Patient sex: F
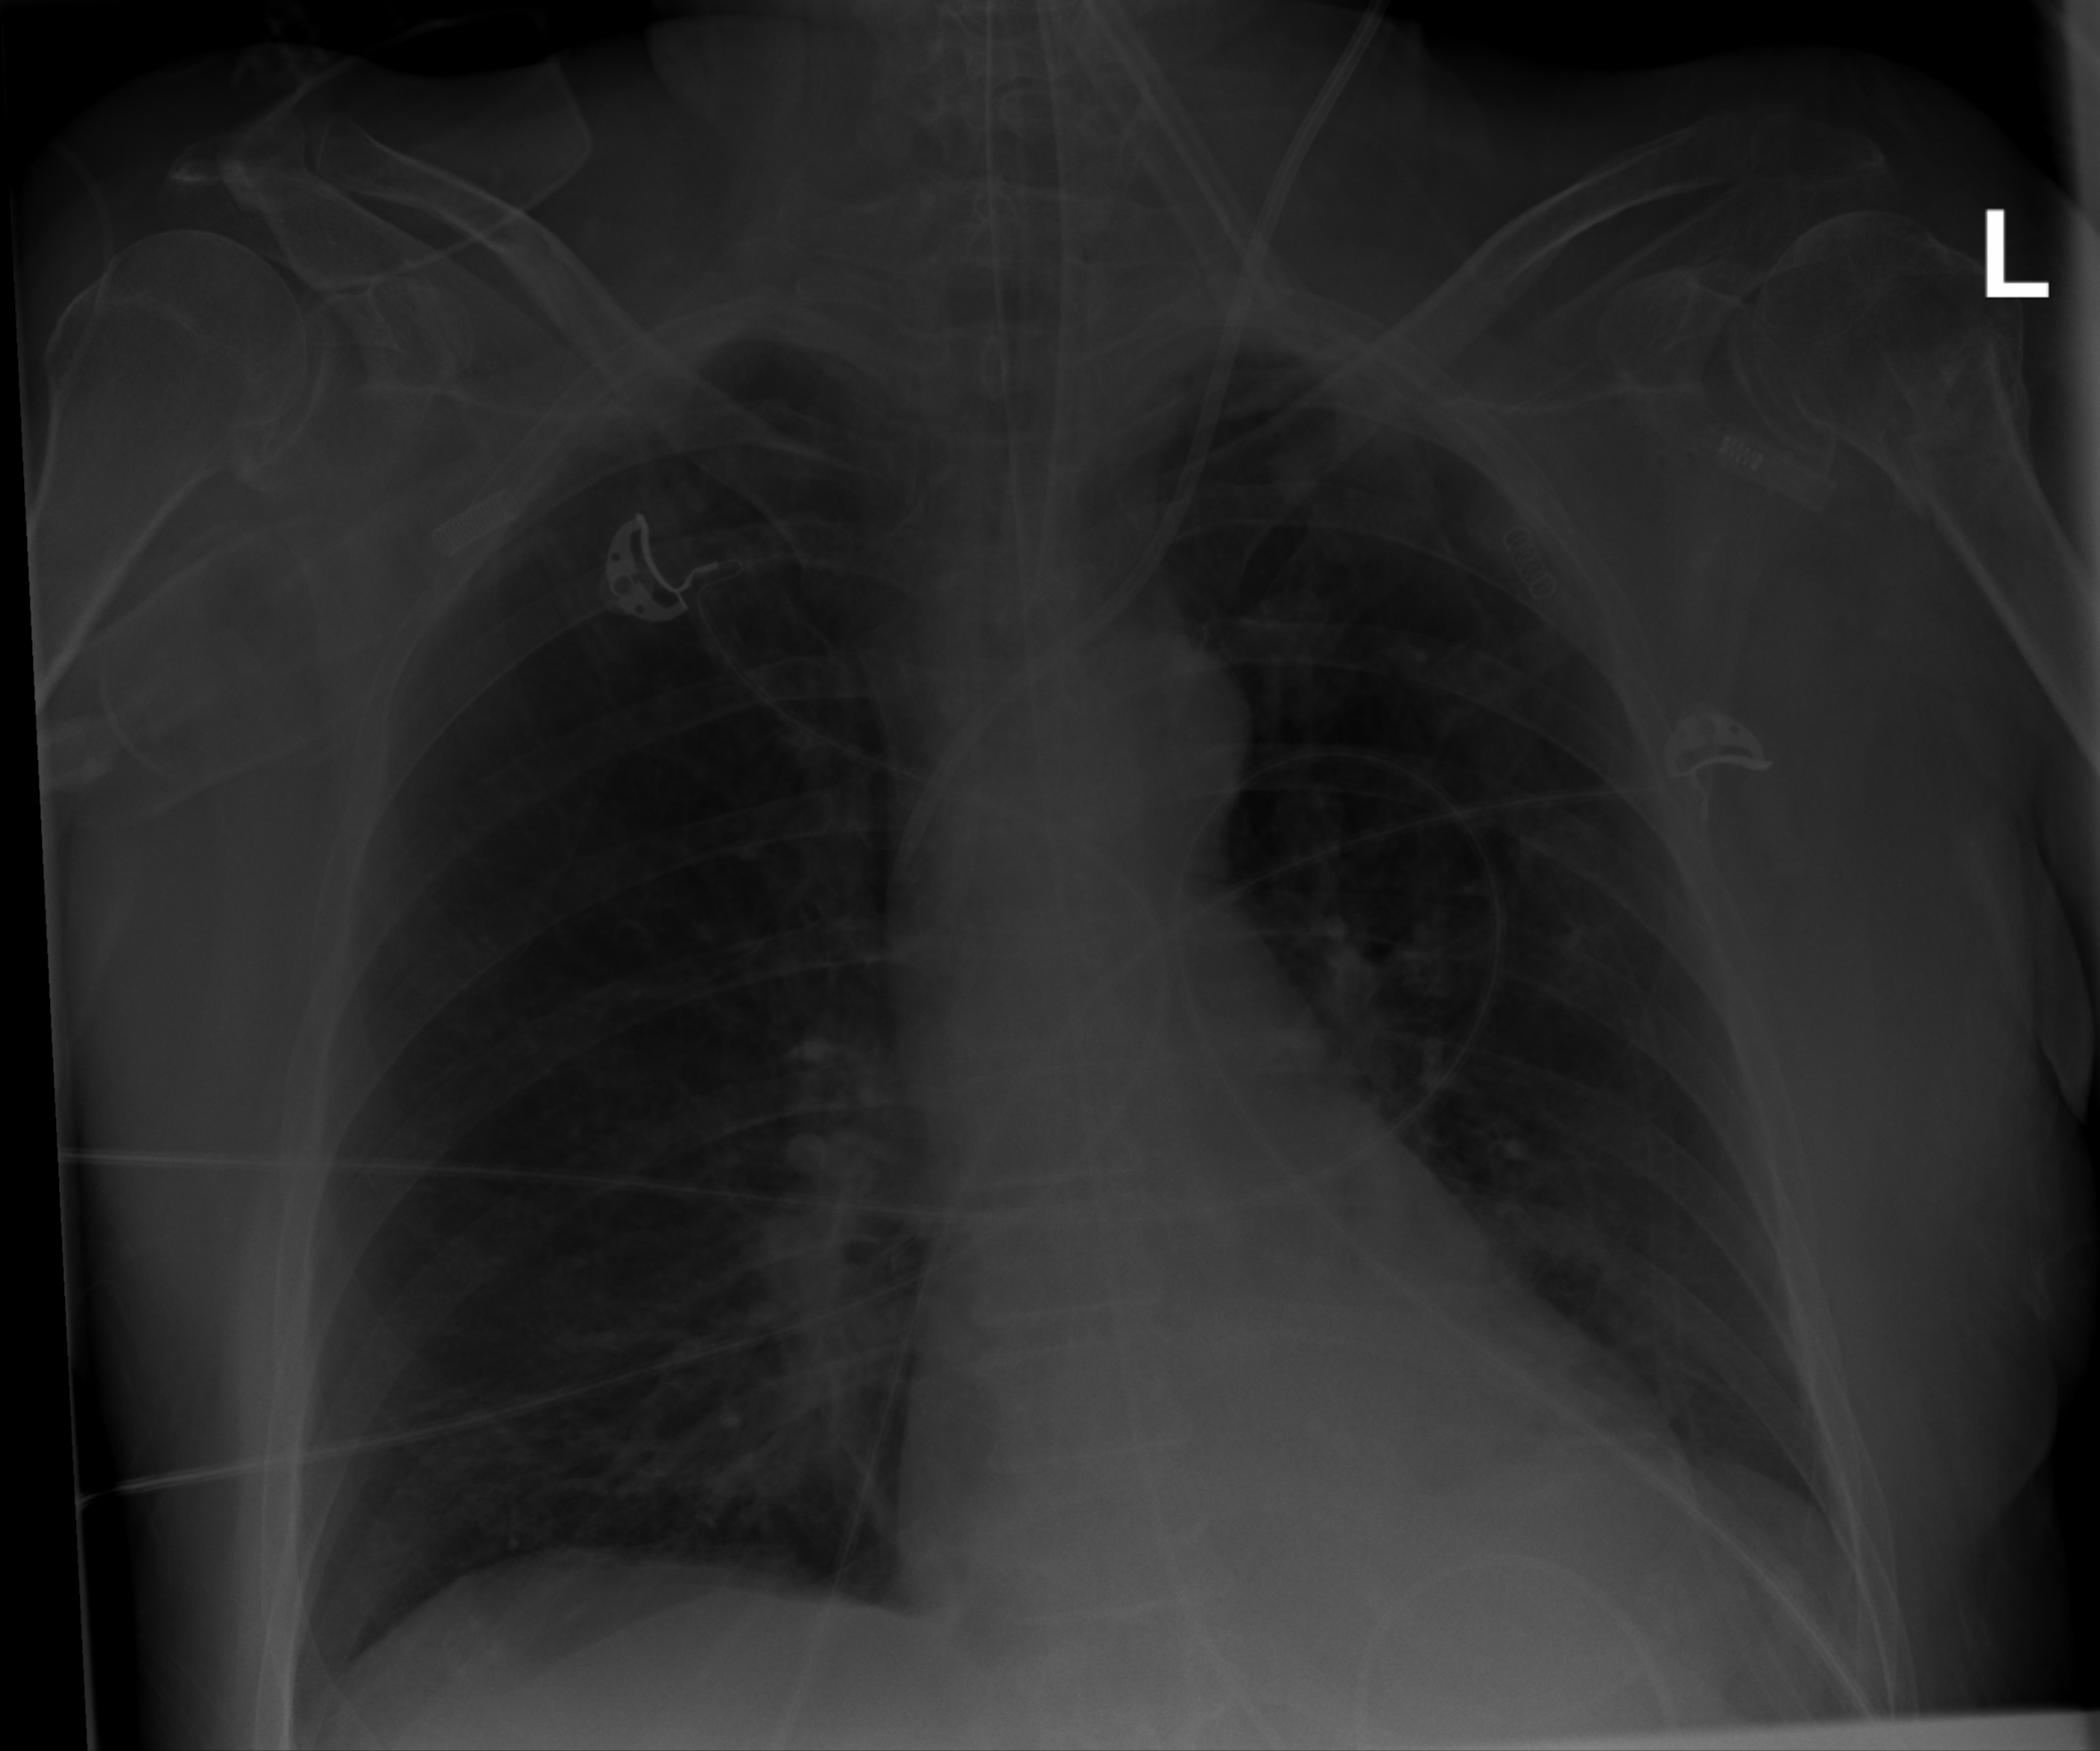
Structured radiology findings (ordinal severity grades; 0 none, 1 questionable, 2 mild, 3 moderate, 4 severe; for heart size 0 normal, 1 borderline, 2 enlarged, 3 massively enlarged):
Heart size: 0
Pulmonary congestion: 0
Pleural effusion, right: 0
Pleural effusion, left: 0
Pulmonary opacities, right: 2
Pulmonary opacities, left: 0
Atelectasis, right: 2
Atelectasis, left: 2